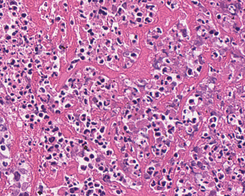
Tumor epithelial tissue: yes
Tumor-associated stroma tissue: yes
Normal tissue: no